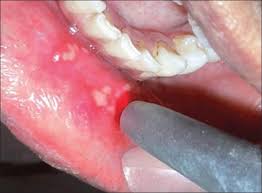
Condition: Mouth Ulcer